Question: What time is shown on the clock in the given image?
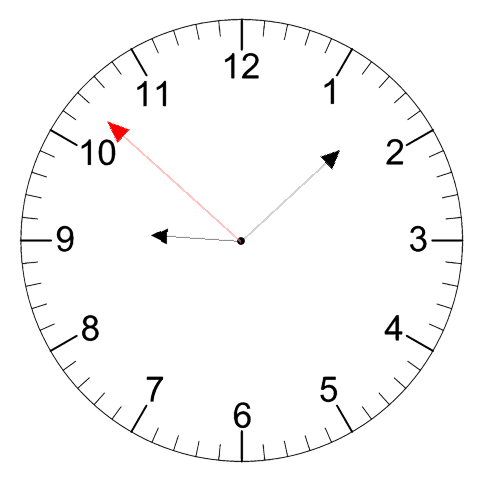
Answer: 09:07:52